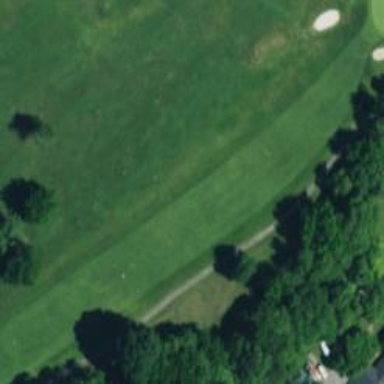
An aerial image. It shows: Grassy area designated as golf fairway.